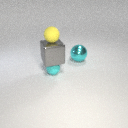
large gray metal cube above small cyan rubber sphere